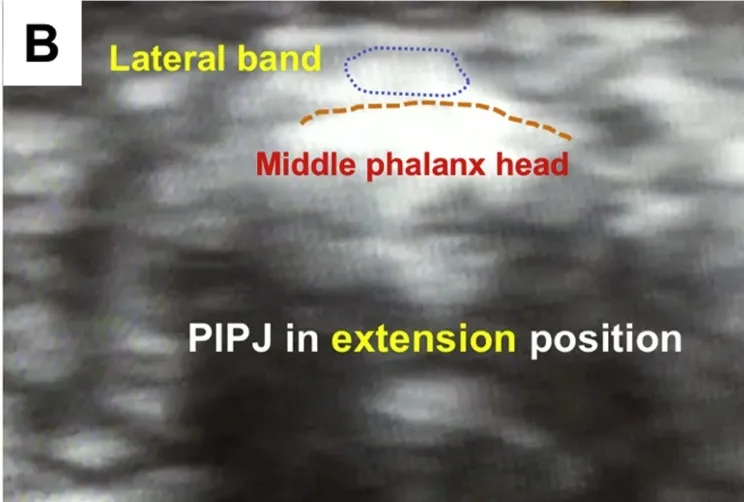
Lateral band in situ over middle phalanx head upon extension of PIPJ.
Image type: radiology (ultrasound)